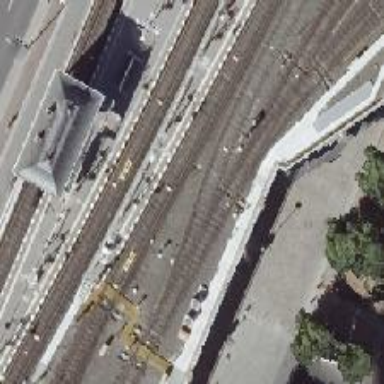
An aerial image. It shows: Electrified rail with power supplied from the top.